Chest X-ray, AP view. Patient: 21 years old, sex M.
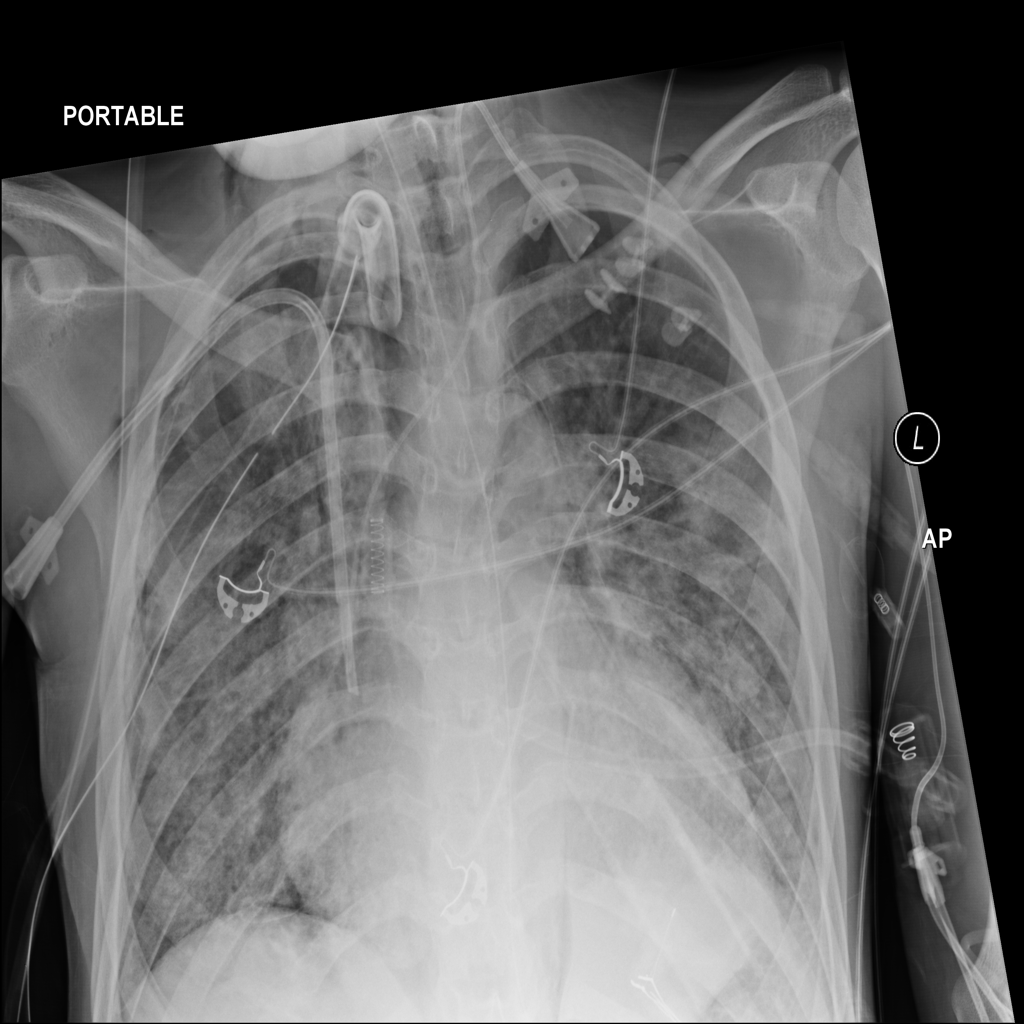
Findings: Emphysema, Pneumothorax